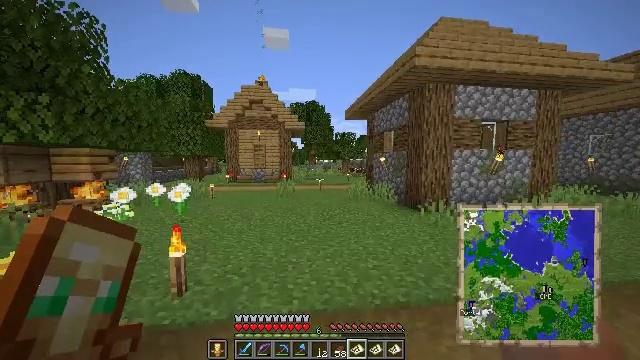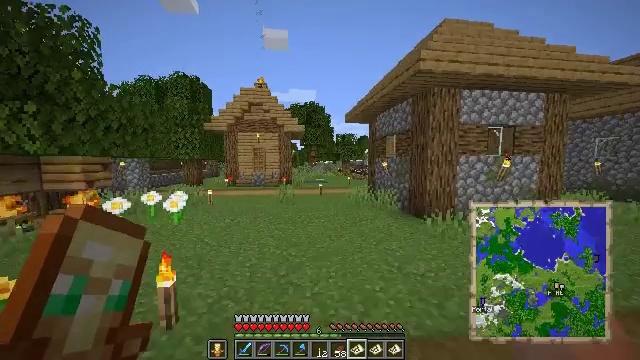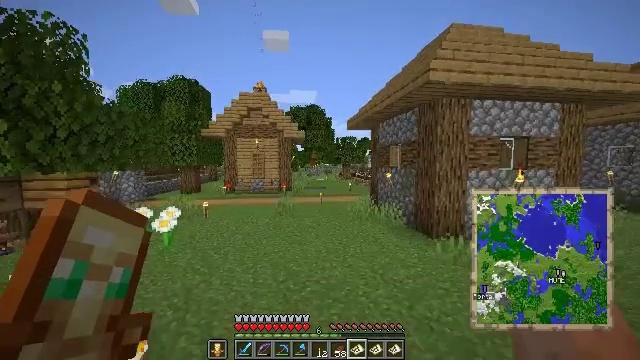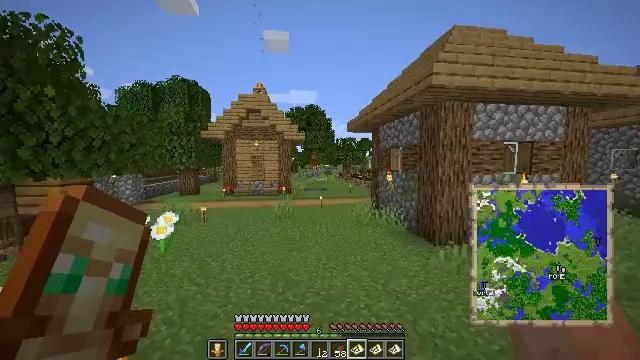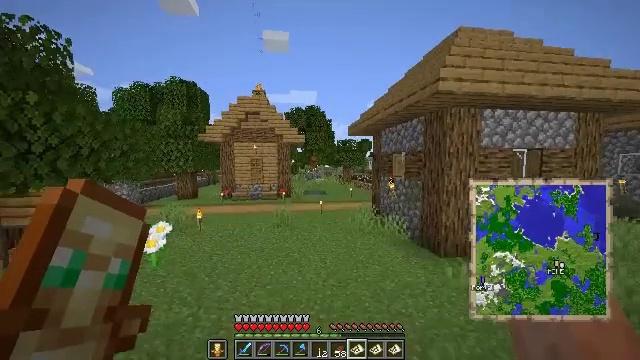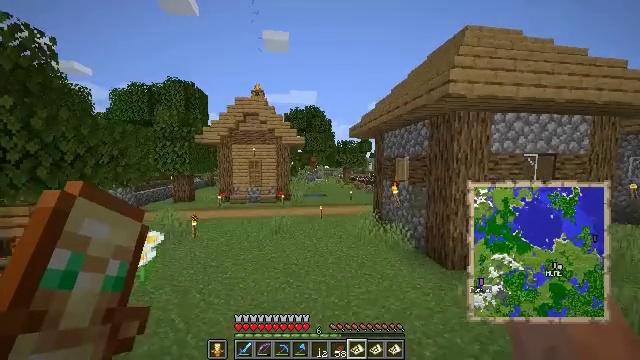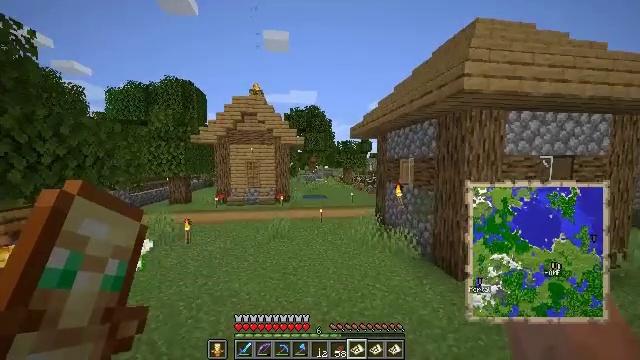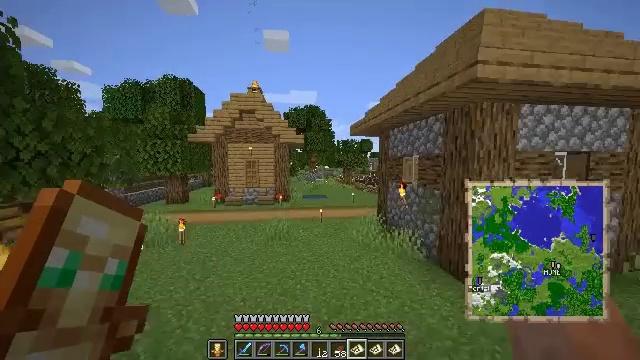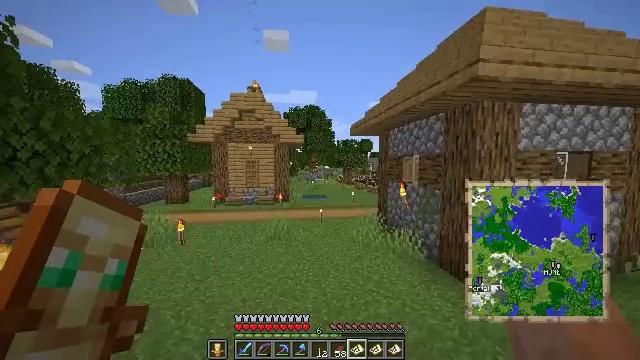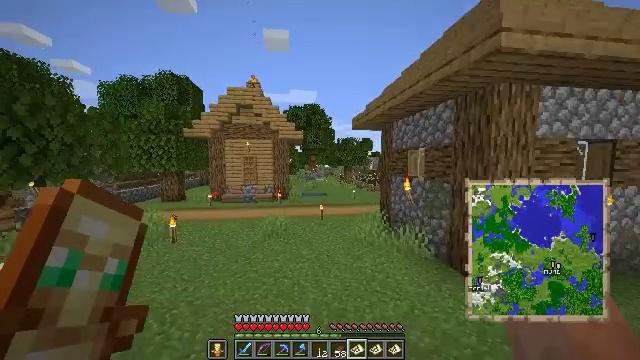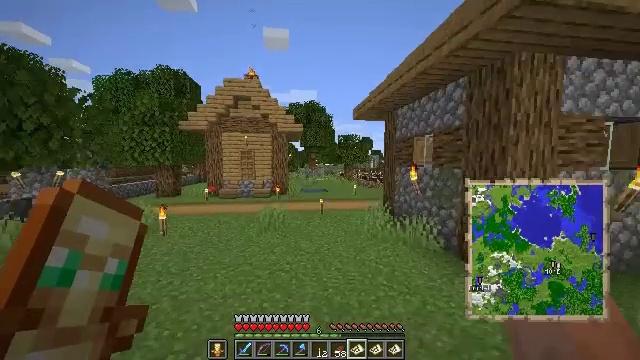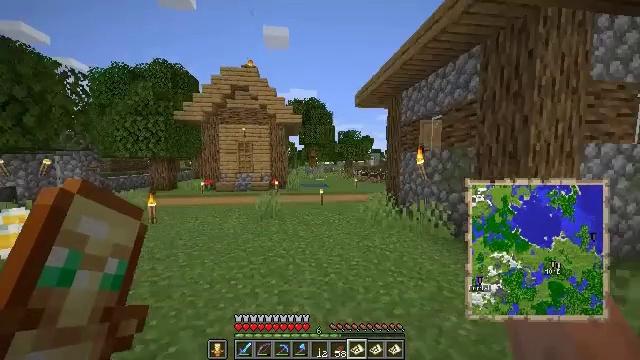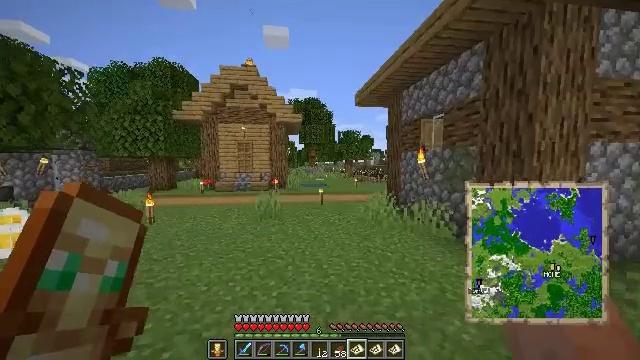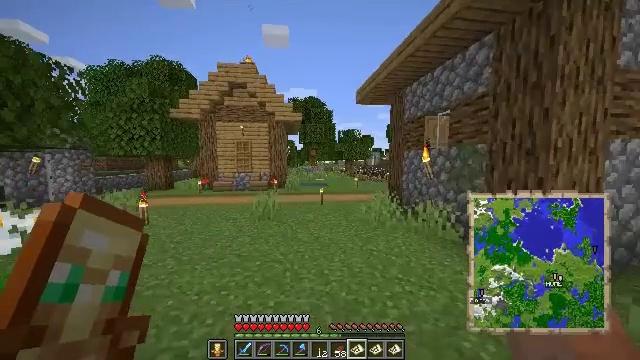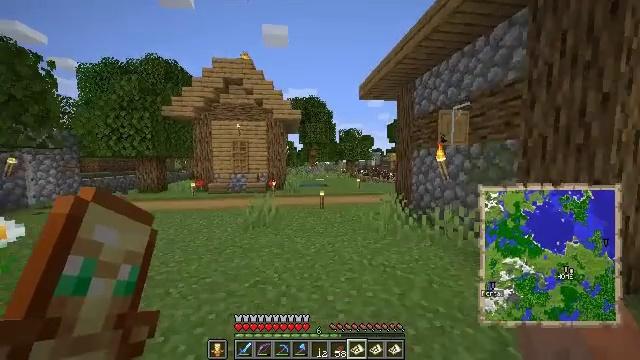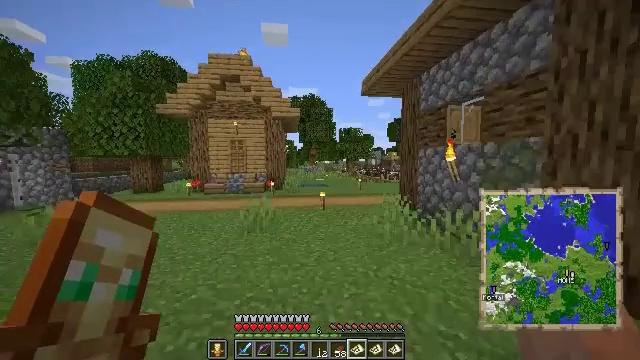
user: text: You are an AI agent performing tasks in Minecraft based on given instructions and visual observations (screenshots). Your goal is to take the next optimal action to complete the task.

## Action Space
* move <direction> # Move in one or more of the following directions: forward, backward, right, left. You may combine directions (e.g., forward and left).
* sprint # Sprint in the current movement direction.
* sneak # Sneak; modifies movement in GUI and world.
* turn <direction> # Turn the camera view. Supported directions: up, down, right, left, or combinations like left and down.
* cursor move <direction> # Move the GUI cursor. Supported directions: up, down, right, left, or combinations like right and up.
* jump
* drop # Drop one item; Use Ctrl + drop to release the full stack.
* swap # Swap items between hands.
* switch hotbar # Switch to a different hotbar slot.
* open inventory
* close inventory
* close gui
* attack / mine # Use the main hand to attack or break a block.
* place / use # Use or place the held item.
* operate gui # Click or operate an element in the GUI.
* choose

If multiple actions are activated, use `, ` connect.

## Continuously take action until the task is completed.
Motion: motion action
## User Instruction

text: craft item air
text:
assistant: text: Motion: move forward, jump
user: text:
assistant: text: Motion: move forward, jump
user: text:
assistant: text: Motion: move forward
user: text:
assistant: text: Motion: move forward
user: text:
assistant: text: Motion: move forward
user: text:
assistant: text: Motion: move forward
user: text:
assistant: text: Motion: move forward
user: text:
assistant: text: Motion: move forward
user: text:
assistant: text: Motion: move forward
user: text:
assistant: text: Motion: move forward
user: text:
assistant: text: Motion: move forward
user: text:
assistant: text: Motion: move forward
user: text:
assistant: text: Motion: move forward, sprint
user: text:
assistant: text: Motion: move forward, sprint
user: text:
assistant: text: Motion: move forward, sprint
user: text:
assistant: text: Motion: move forward
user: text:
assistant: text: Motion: move forward
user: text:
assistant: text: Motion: move forward, jump
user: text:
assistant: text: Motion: move forward, jump
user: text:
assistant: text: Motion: move forward
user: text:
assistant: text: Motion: move forward
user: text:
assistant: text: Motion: move forward
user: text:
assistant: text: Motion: move forward
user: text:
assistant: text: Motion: move forward
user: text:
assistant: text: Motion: move forward
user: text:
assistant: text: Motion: move forward, turn right
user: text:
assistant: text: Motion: move forward, turn right
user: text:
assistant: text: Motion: move forward, turn right
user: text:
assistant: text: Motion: move forward, turn right
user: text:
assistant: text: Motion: move forward, turn right and up